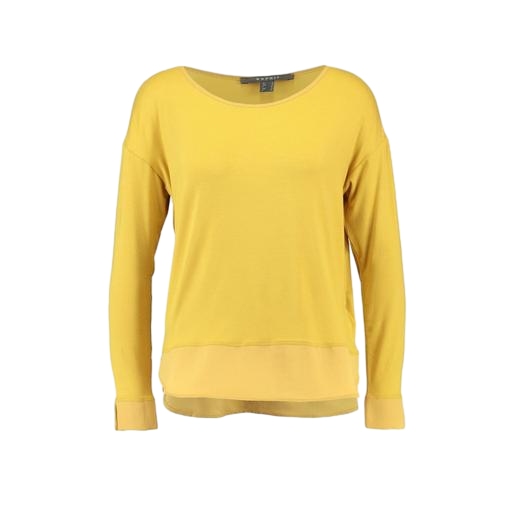
yellow double-layer top, yellow iconic women's long-sleeved t-shirt, yellow sweatshirt, white background